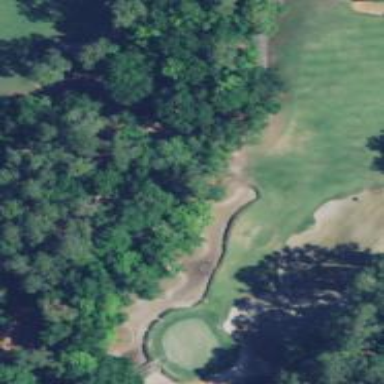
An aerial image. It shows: Golf bunker filled with natural sand.